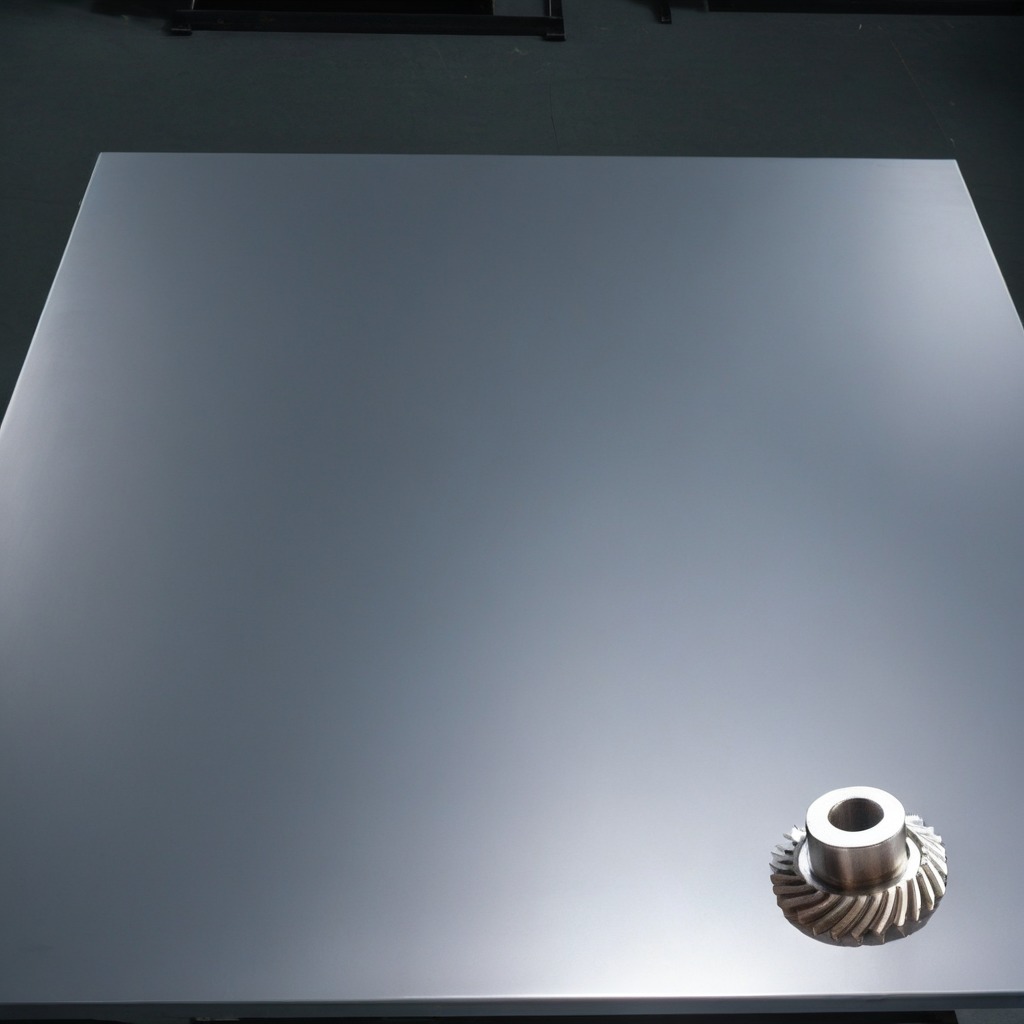
A steel gear with teeth is lying on the tabletop.